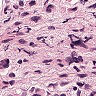
Metastatic tissue present: yes